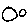
Label: circle